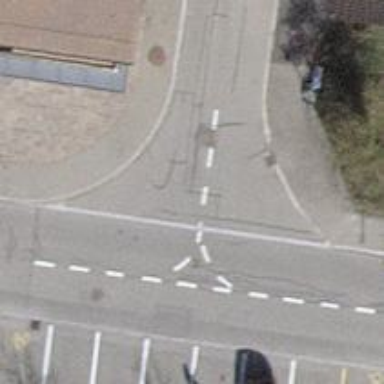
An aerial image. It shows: Unmarked road crossing.